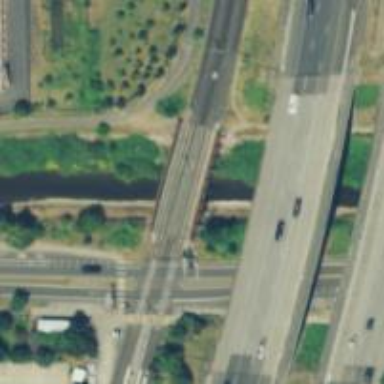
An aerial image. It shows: Light rail bridge with electrified contact line.